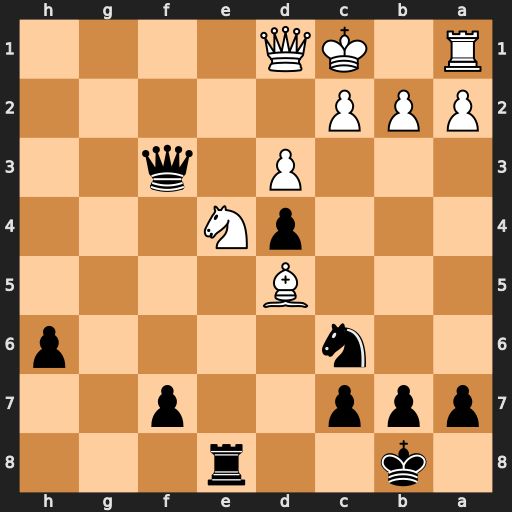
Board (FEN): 1k2r3/ppp2p2/2n4p/3B4/3pN3/3P1q2/PPP5/R1KQ4
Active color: b
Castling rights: -
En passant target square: -
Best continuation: Qe3+ Kb1 Rg8